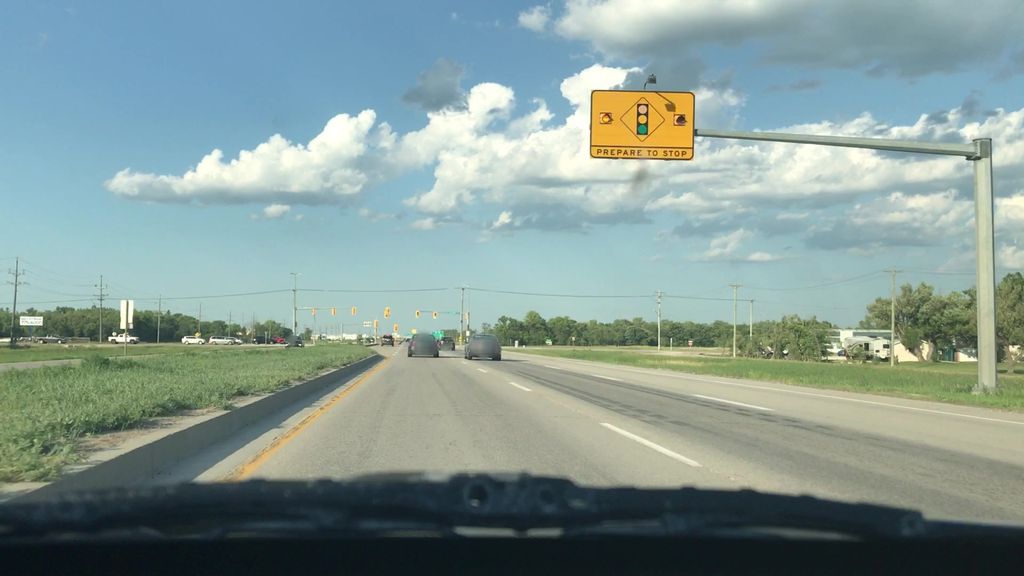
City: winnipeg